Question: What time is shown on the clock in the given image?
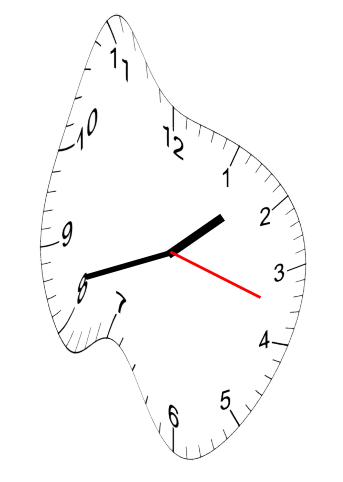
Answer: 01:42:18